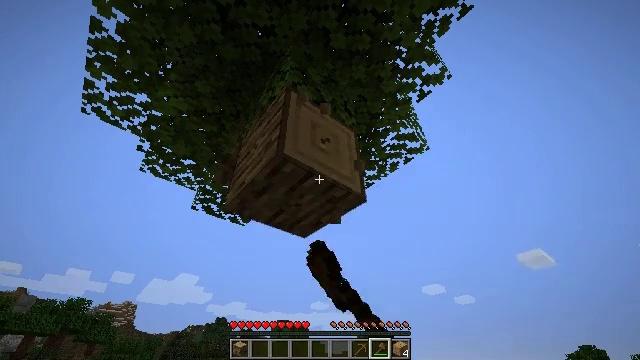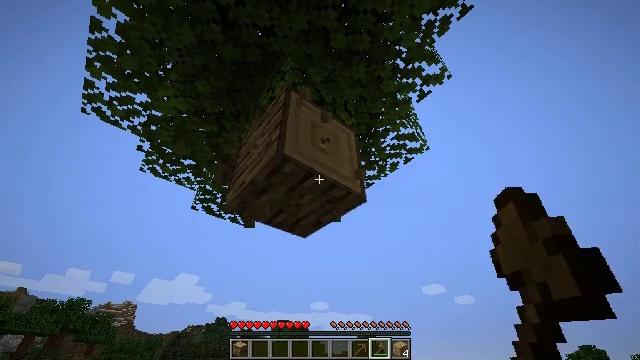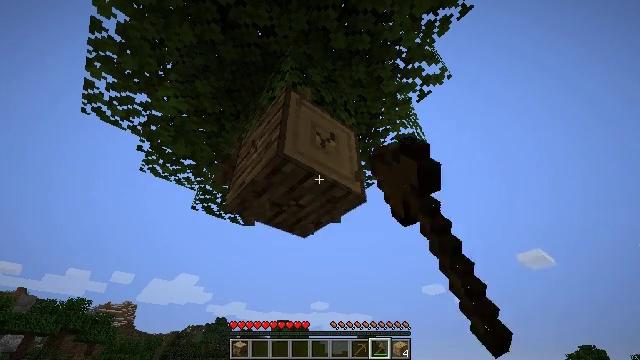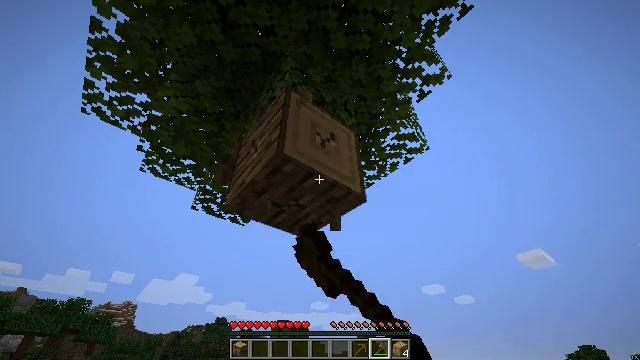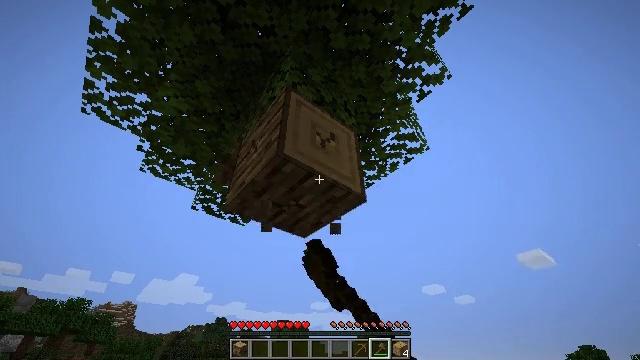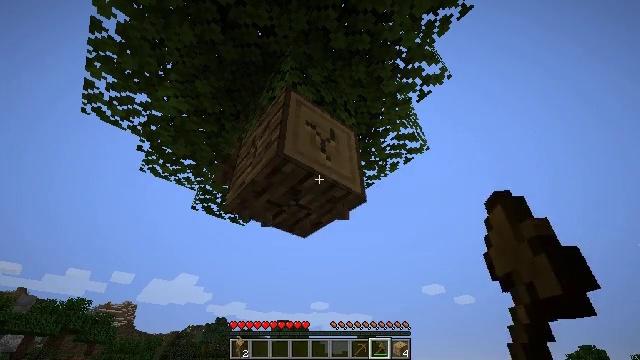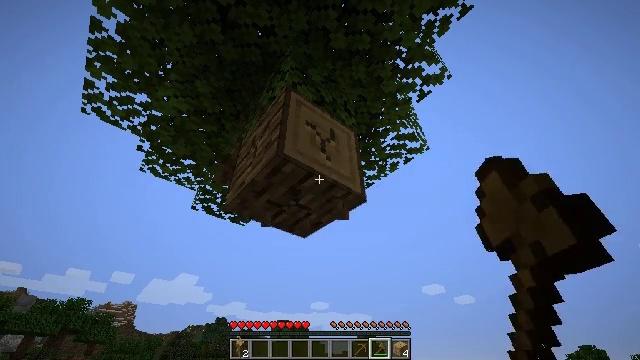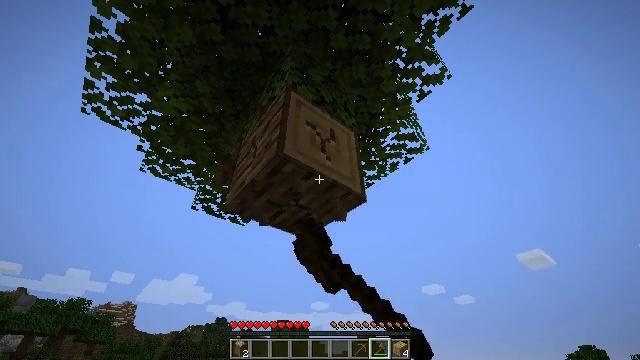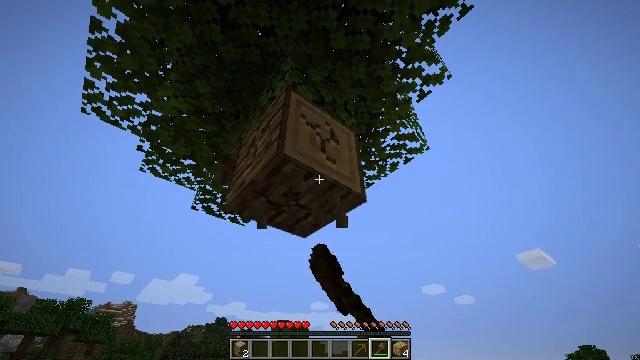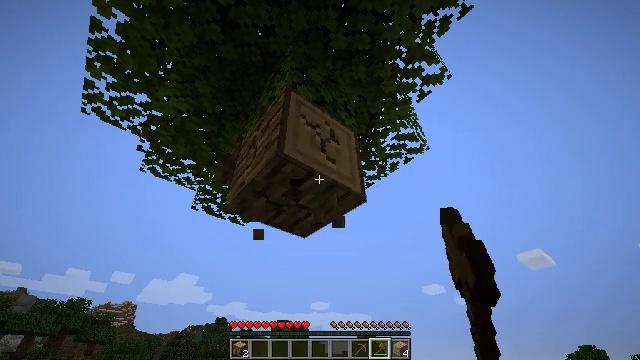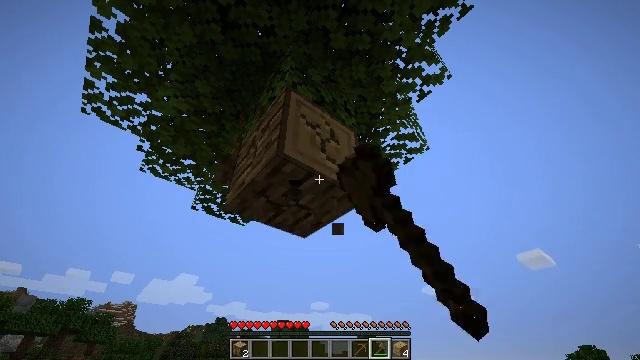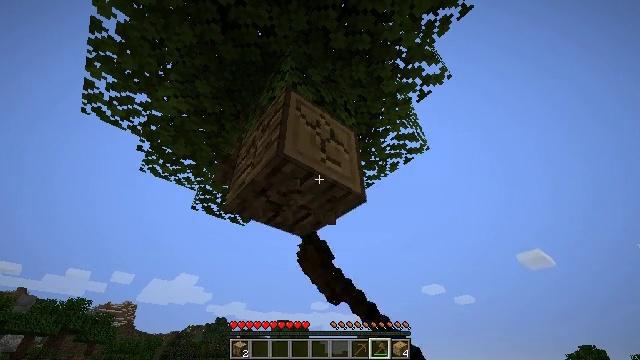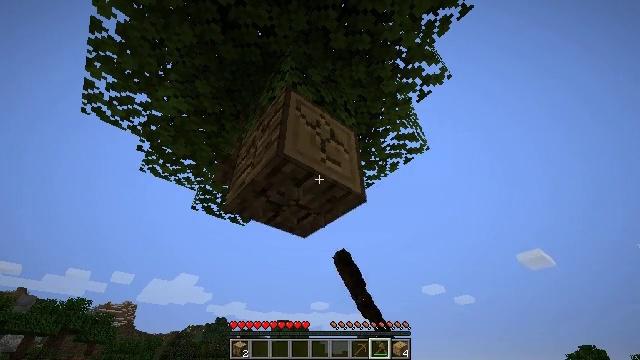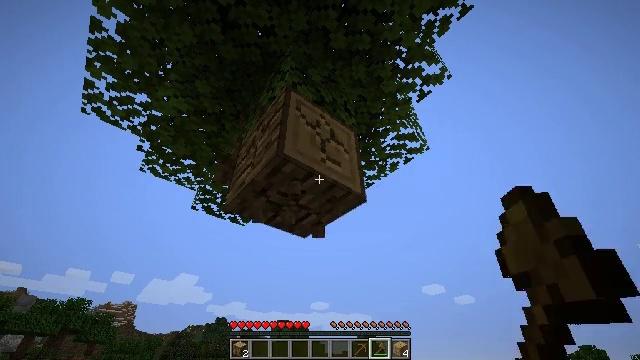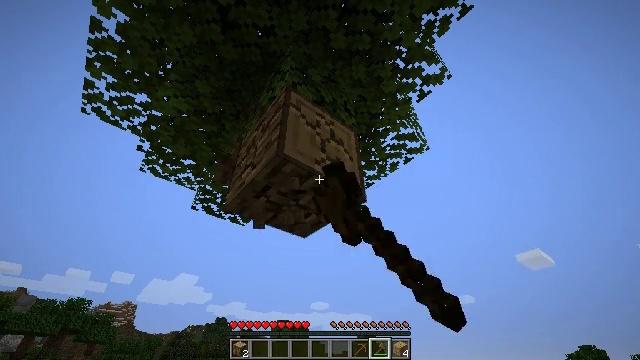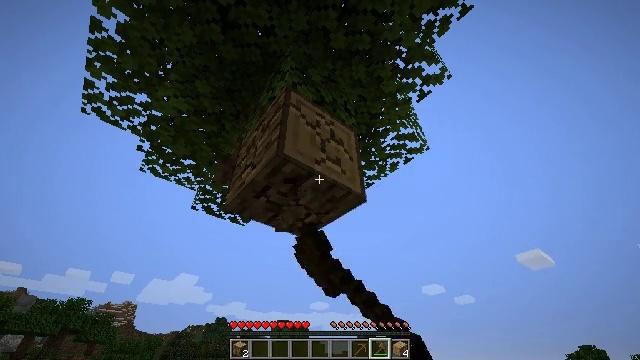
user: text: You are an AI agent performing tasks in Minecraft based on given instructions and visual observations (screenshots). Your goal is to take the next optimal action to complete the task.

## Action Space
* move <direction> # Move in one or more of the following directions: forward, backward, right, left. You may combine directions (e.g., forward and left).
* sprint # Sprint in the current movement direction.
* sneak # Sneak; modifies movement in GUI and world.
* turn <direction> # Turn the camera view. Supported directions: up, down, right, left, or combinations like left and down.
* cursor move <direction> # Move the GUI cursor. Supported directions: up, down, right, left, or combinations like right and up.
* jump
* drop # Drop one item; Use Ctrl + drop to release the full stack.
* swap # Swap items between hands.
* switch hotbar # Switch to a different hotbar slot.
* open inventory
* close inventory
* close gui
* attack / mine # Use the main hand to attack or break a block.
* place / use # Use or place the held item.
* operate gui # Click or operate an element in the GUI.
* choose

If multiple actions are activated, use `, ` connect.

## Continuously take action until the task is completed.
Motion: motion action
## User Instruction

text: Chop down the oak log.
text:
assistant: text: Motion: attack / mine
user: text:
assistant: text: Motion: attack / mine
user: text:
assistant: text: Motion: attack / mine
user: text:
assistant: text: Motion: attack / mine
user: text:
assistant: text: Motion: attack / mine
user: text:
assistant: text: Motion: attack / mine
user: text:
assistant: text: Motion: attack / mine
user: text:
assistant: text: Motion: attack / mine
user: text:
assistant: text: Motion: attack / mine
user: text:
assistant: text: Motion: attack / mine
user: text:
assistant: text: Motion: attack / mine
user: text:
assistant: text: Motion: attack / mine
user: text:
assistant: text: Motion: attack / mine
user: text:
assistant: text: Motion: attack / mine
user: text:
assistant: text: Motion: attack / mine
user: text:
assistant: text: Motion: attack / mine
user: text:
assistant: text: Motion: attack / mine
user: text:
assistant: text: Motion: attack / mine
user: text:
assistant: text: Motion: attack / mine
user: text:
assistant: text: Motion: attack / mine
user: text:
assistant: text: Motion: attack / mine
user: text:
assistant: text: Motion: attack / mine
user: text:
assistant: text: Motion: attack / mine
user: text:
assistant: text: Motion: attack / mine
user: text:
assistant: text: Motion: attack / mine
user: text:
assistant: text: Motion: attack / mine
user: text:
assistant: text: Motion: attack / mine
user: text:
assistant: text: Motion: attack / mine
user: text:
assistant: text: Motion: attack / mine
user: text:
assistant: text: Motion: attack / mine